Question: I was working on one of our production servers. There were many windows on SSMS and BIDS open at the moment and i was executing some SQL queries and monitoring some job's status on this server. All of a sudden,the taskbar disappered. This is how my server's RDP window looks now:-

I believe now from the looks of it that explorer.exe has been closed. Hence i'm trying to restart explorer.exe on my remote server. In attempts to fix this, I followed the approach given here
<URL>.
I tried all approaches specified in this link.But to no avail. I feel this is a similar problem to what I am currently facing.
I need to get this server window back to how it used to be(with the start menu and stuff.
Can someone please help me get over this debacle? All i need is to be able to call the run prompt or task manager somehow so that I can restart explorer.exe.
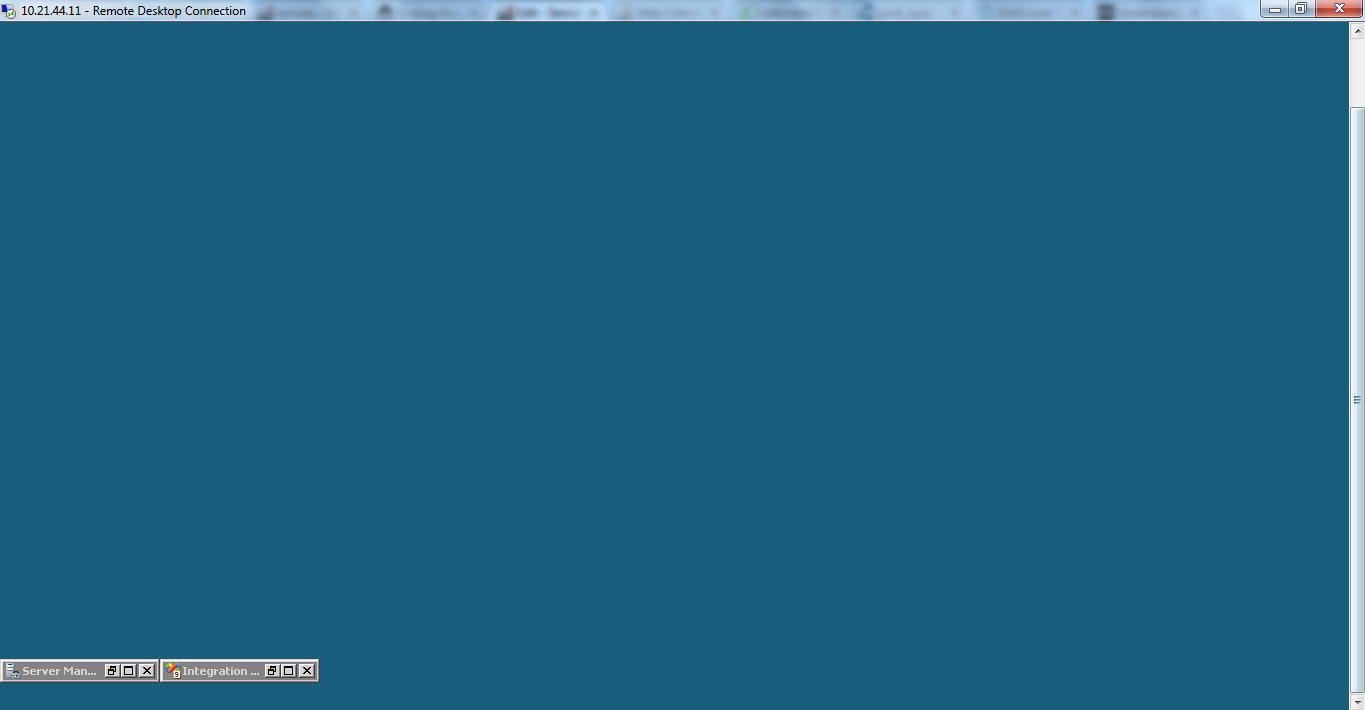
Answer: Close your connection, and re-connect. At Programs check the "Start the following program on connection" and enter "explorer.exe". That fixed it for me. Here you go for the full <URL>.
Use ++ to log off.